Question: I'm currently working on an UI to crop an image inside my app, and I'd like it to feel as native as possible. I looked to the iPad's built in Photos app for some ideas, and noticed that when you crop an image, instead of a blue "Done" button, it has a yellow tinted button that has "Crop" on it, like so:

Does anyone know how to replicate this? I recall that the UIKit framework had a bunch of artwork stored inside of it in some custom file format and an iOS app existed that was able to read this and save you the individual PNGs, but I do not remember what this app is called. Conveniently enough for me, the thing I remember is that this yellow button graphic was among those contained. Anyone got any ideas how I can replicate the button nevertheless?
(Although if anyone knows that utility, that'd be great.)
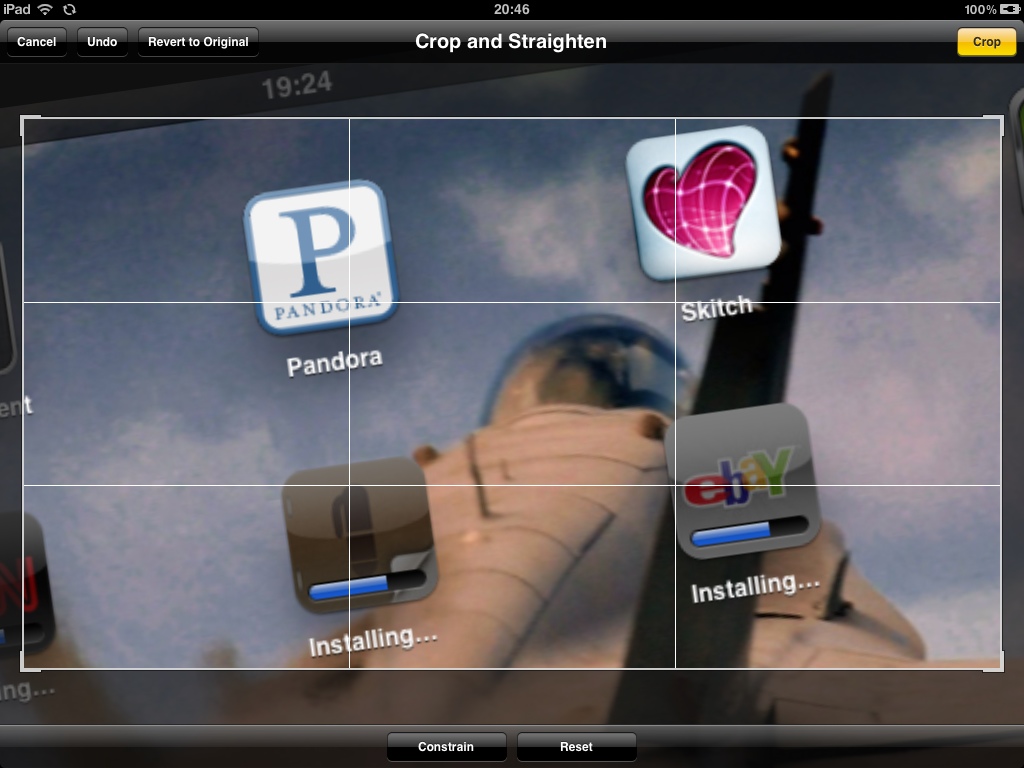
Answer: Try this:<URL>